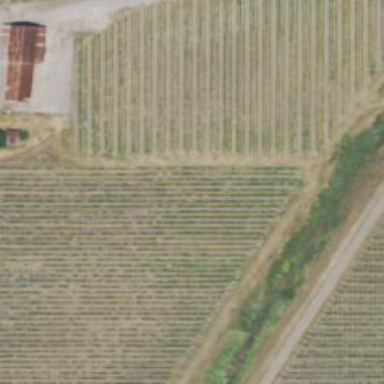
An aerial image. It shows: Vineyard growing grapes.